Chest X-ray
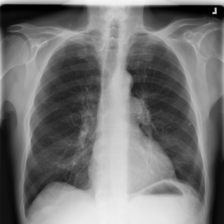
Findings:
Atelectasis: negative
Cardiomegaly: negative
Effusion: negative
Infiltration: negative
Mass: negative
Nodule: negative
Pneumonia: negative
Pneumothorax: negative
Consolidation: negative
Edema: negative
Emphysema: negative
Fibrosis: negative
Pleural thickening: negative
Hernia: negative